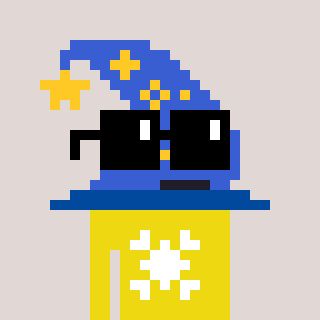
a pixel art character with square black sunglasses, a wizard hat-shaped head and a yellow-colored body on a warm background